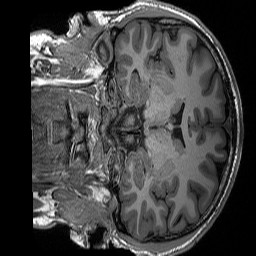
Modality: T1w
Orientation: coronal
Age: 22
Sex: male
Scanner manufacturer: siemens
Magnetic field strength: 3 T
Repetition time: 2.3 s
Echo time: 0.00298 s